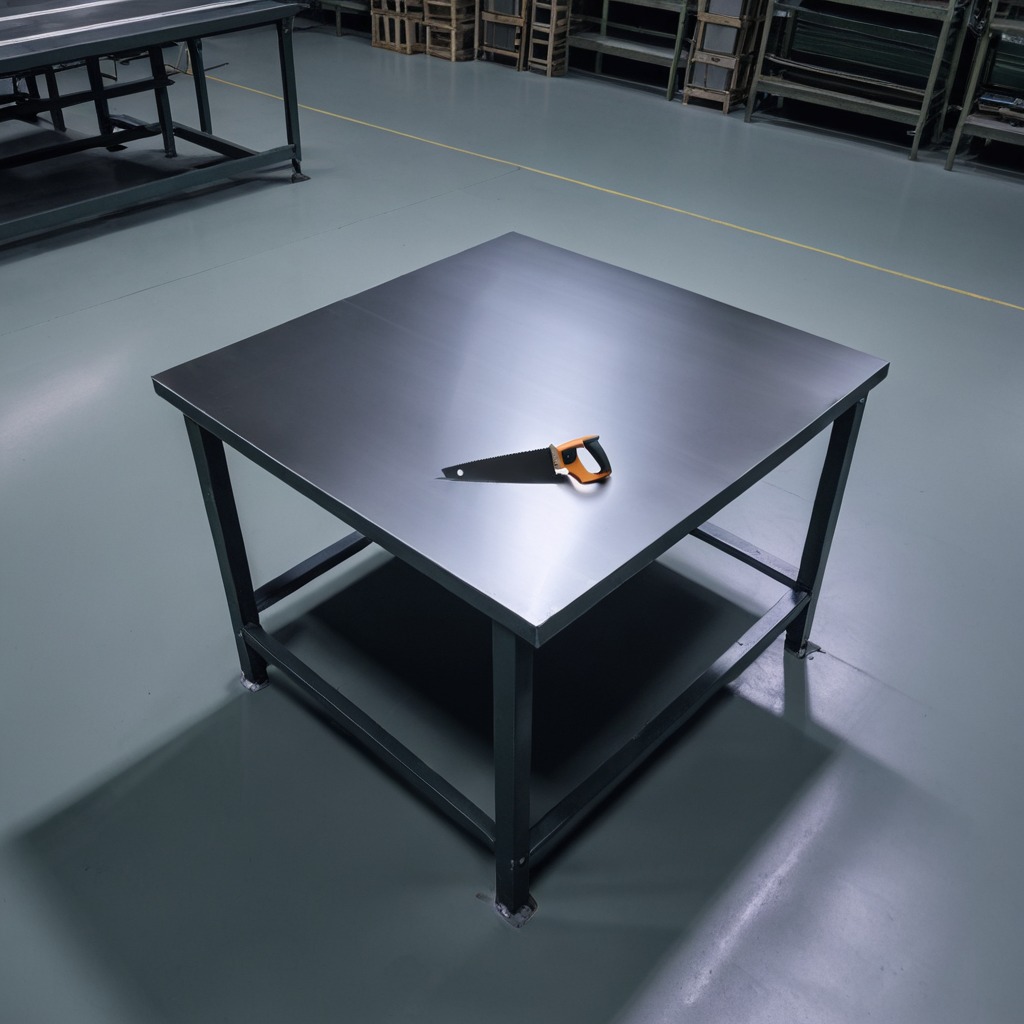
A metal saw is lying on the tabletop.